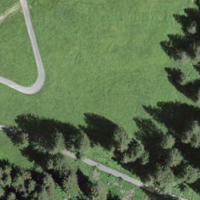
EUNIS habitat code: 44
Species observed at this site:
Carduus defloratus
Saxifraga rotundifolia